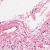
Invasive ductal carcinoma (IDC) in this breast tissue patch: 0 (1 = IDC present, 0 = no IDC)